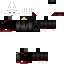
A male human skin with dark skin, wearing brown long hair dressed in a red tshirt and red pants, featuring a closed mouth.